Fundus camera: zeiss
Shooting center: fovea
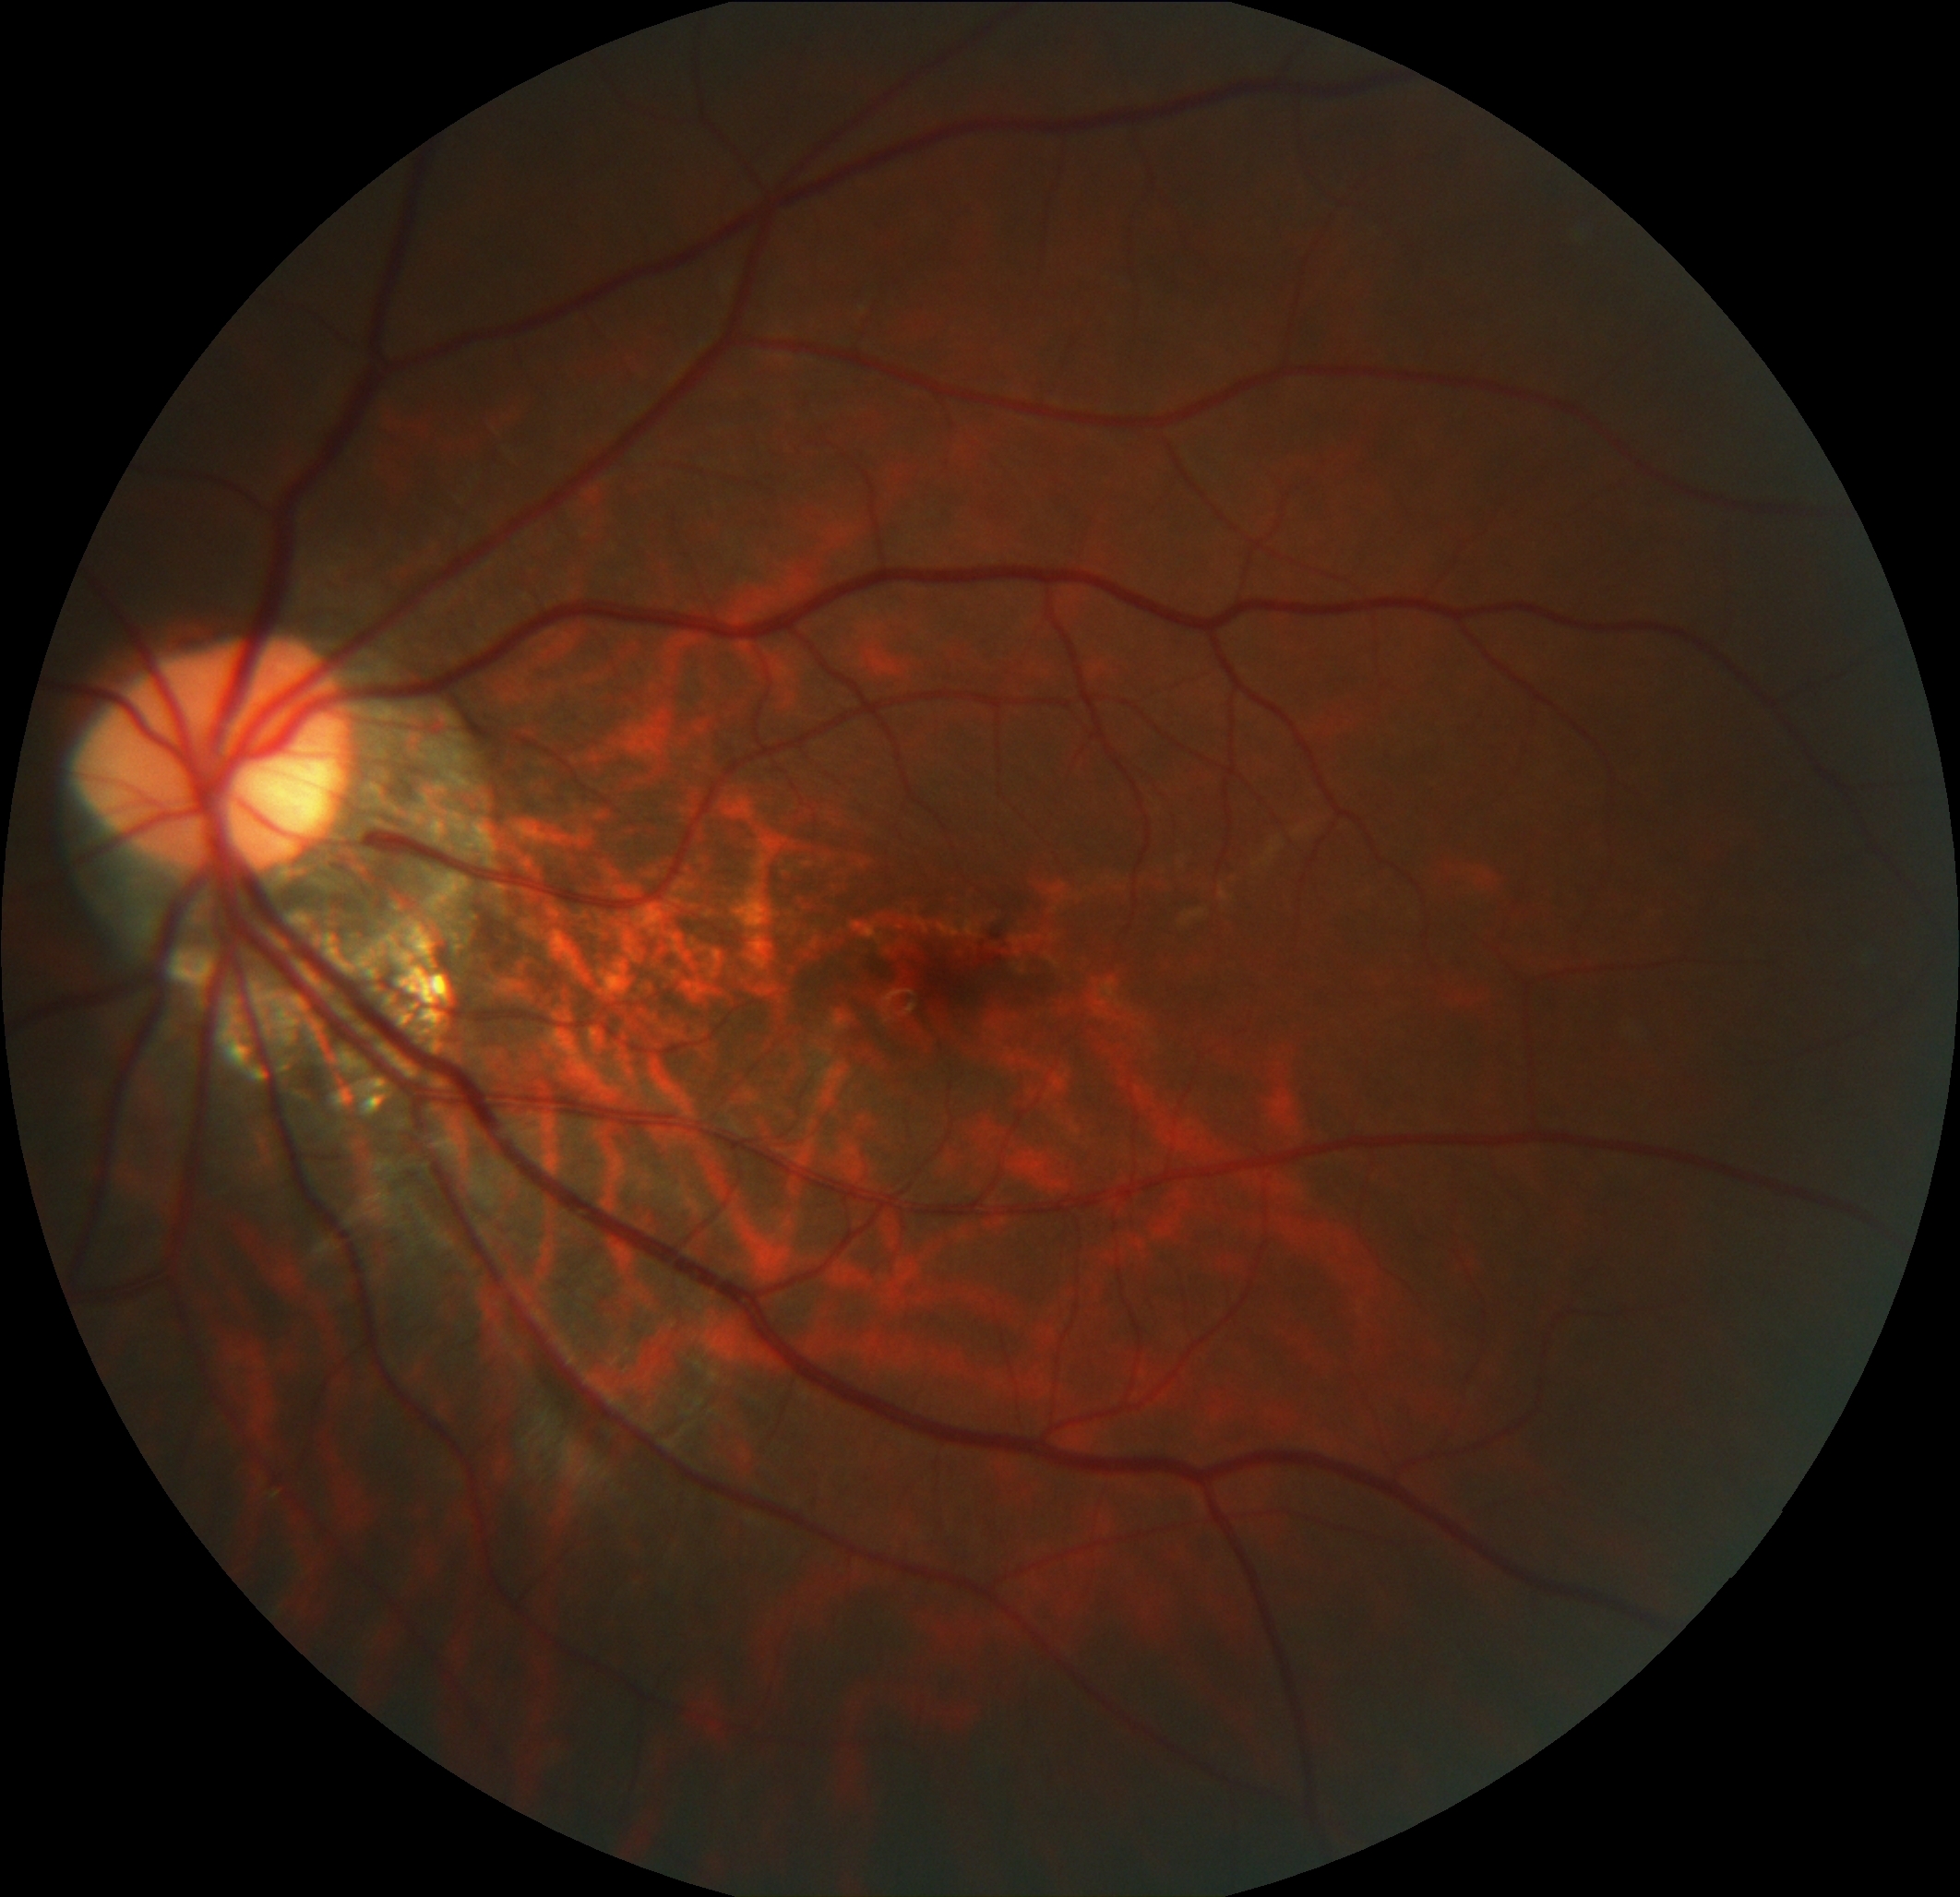
Pathologic myopia: yes
Patchy retinal atrophy: present
Retinal detachment: absent